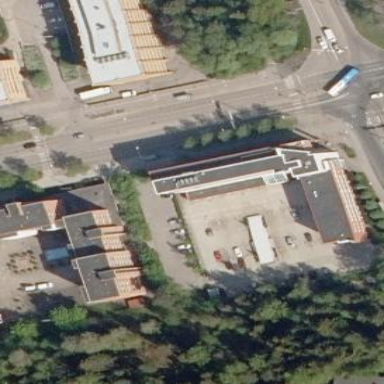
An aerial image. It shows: Office building with flat roof.